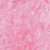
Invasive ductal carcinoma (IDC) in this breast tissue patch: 0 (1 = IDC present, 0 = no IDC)